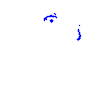
Particle: proton